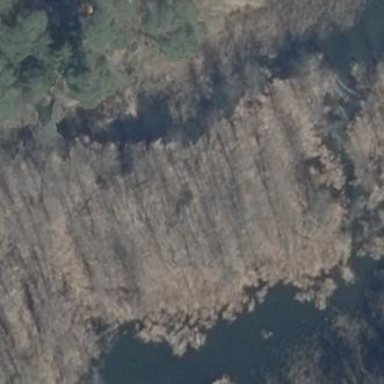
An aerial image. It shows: Swampy wetland area.